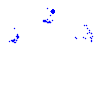
Particle: pion